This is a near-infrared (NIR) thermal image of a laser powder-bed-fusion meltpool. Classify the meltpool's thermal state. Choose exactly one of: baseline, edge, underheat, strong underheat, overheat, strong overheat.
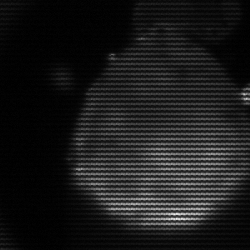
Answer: edge